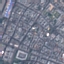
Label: Residential